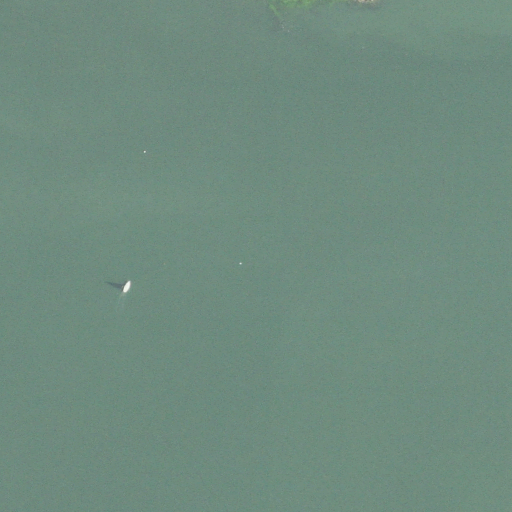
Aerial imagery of island in Connecticut named Cove Rock containing open water and herbaceous wetlands